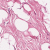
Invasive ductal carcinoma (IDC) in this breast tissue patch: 0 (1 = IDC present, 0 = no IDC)